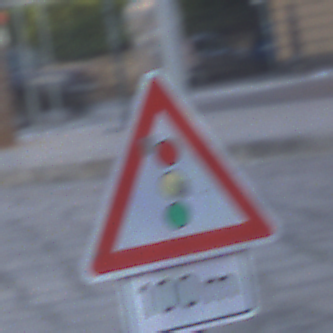
Verkehrszeichen: Lichtzeichenanlage
Zusatzzeichen unten: Entfernungsangaben1
Umgebung: Outdoor, Urban
Tageszeit: SunriseSunset
Wetter: PartlyCloudy
Licht: Natural
Jahreszeit: NotSpecified
Kontrast: LowContrast